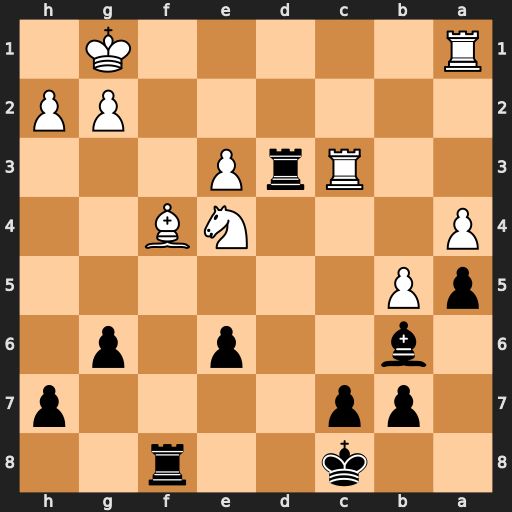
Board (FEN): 2k2r2/1pp4p/1b2p1p1/pP6/P3NB2/2RrP3/6PP/R5K1
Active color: b
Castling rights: -
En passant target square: -
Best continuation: Rxc3 Nxc3 Rxf4